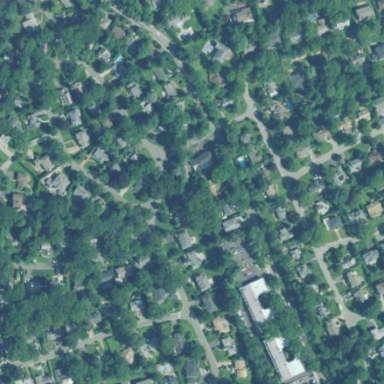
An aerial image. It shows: Residential area composed of single-family homes.